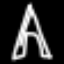
Label: The Eiffel Tower